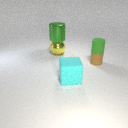
small brown rubber cylinder below small green rubber cylinder